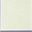
Piece: xx